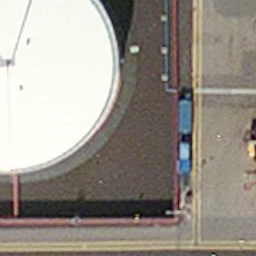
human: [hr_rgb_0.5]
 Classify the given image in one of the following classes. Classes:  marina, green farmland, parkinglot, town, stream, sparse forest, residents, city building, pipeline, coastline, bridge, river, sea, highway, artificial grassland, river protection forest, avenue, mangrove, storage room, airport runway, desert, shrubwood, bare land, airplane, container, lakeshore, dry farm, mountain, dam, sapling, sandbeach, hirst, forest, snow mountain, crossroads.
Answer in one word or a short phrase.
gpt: storage room